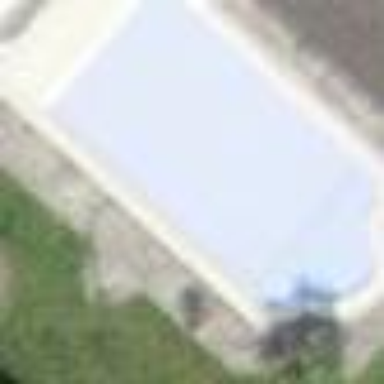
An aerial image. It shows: Swimming pool area designated for leisure and sport.